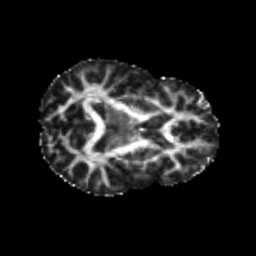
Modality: FA
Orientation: axial
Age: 26
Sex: female
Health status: healthy
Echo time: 0.074 s